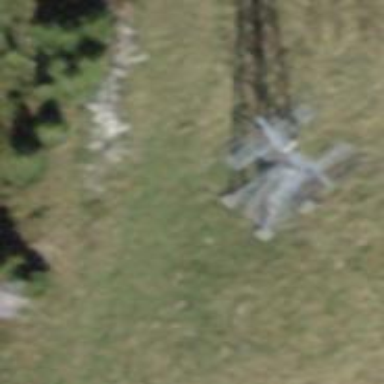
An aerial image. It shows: Pylon used for aerialway.